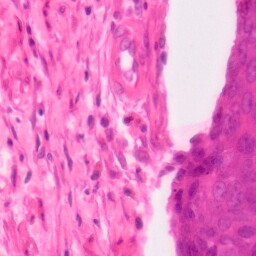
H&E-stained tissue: Colon